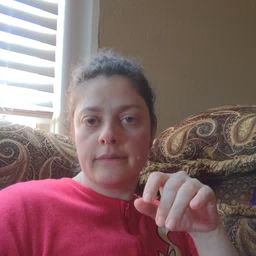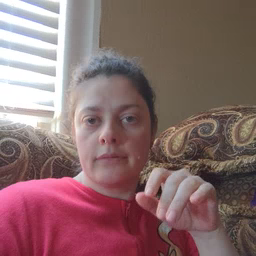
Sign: fish